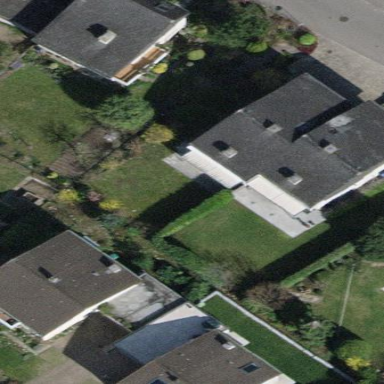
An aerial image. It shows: Terrace building.